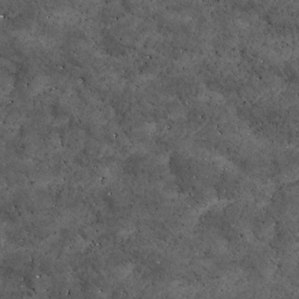
Label: non_frost